Question: I am trying to get the selected column index of the ListView control, but the macro function 'ListView_GetSelectedColumn' returns ZERO, no matter how I click.
'''
a = ListView_GetSelectedCount(lpNmhdr->hwndFrom);
a = 999;
a = ListView_GetSelectedColumn(lpNmhdr->hwndFrom);
a = SendMessage(lpNmhdr->hwndFrom, LVM_GETSELECTEDCOLUMN, 0, 0);
'''

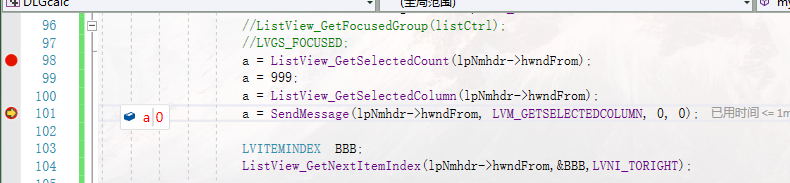
Answer: I can reproduce your issue. But I get it working after the following steps. This is my test result:
<URL>
> To use ListView_GetSelectedColumn, specify Comctl32.dll version 6 in
the manifest. Create a manifest and enable your application to use
visual styles.
Refer to <URL>.
Three steps you need to complete:
1. Link to ComCtl32.lib and call InitCommonControls. (You have already done.)
2. Add a file called YourApp.exe.manifest to your source tree that has the XML manifest format. For me as follows:
<URL>
1. Add the manifest to your application's resource file as follows:
<URL>